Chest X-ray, AP view. Patient: 45 years old, sex M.
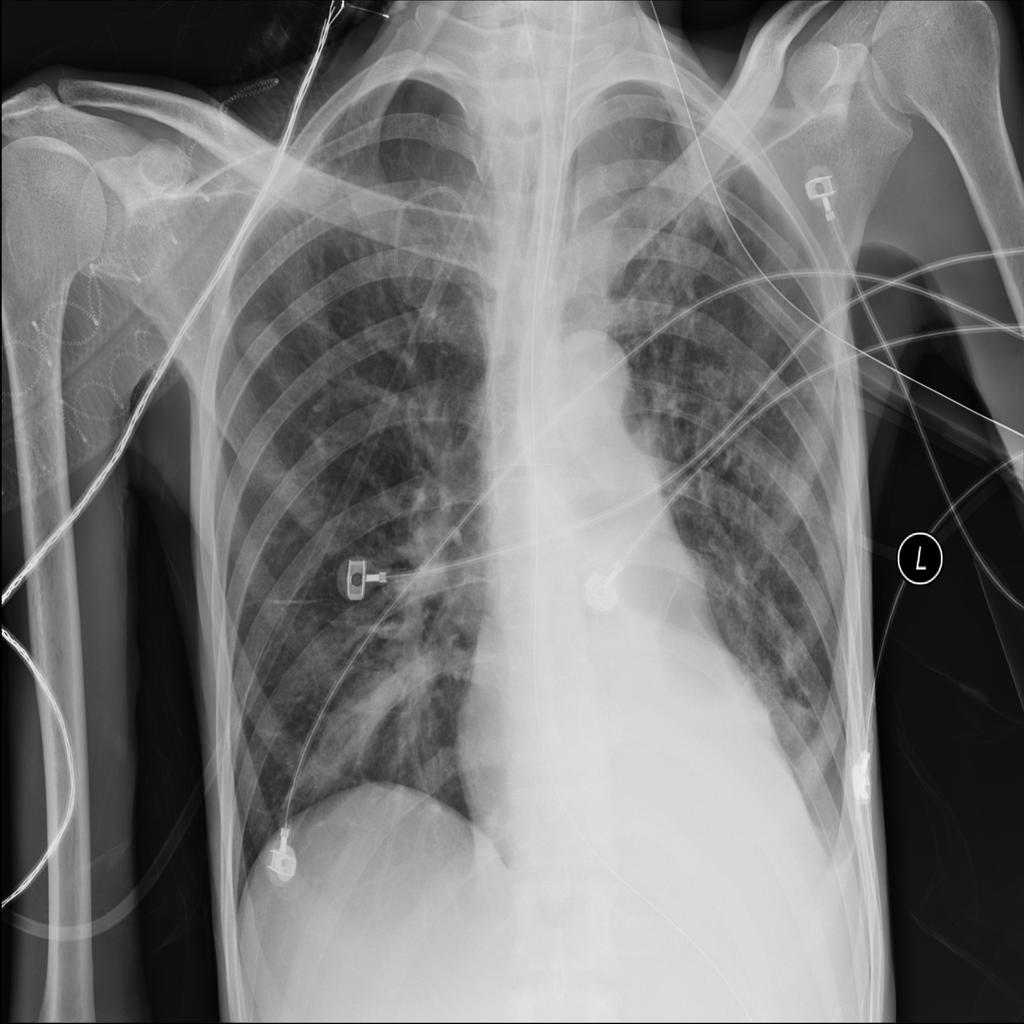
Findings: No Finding